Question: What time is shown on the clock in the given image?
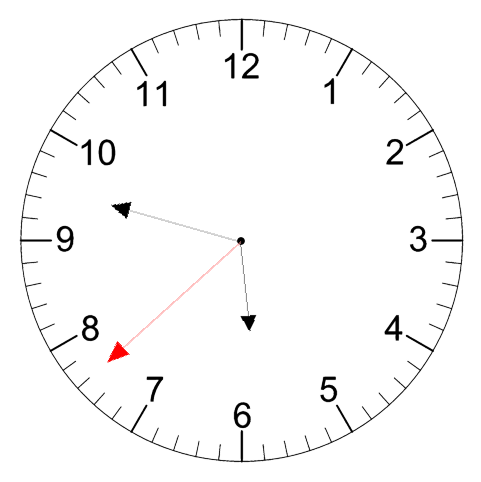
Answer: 05:47:38